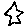
Label: star